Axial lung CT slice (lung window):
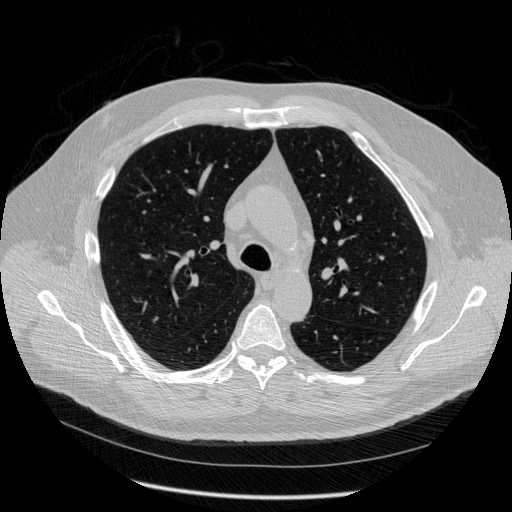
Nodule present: no